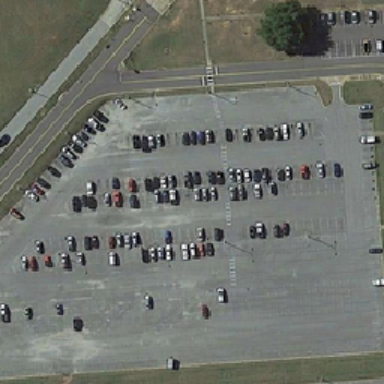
Oppsite a rectangular parking lot there is a trapezoid parking lot with some cars surrounded by roads .